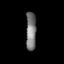
Tissue: lung
Cell type: Endothelial cells
Senescence score: 0.5651
Nuclear area (px): 385
Mean DAPI intensity: 122.047